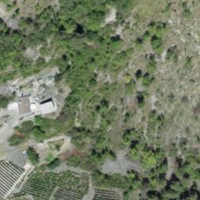
EUNIS habitat code: 48
Species observed at this site:
Opuntia humifusa